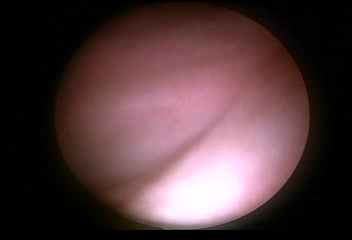
Modality: WLC
Class: Normal mucosa
Bladder cancer association: No